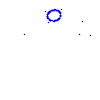
Particle: proton